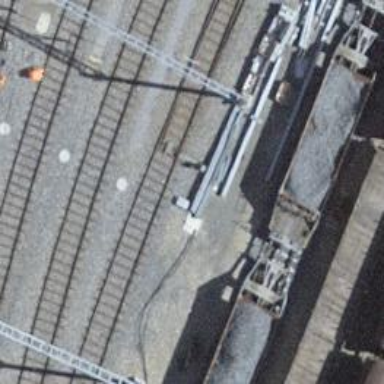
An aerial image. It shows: Railway switch.